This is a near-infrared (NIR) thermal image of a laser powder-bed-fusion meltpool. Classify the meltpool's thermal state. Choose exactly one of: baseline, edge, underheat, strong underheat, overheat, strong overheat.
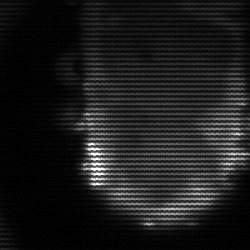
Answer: baseline